Question: I'm creating a webpage where I need a content column in the center of the page (including a fixed width) and two non-scrollable (fixed) columns at the left and the right side of that content column (including a fixed width also). The left column needs to be aligned to the left side of the middle content column. The right column needs to be aligned to the right side of the middle content column.
If the content column gets a lot of content the middle content column should be scrollable with a scrollbar at the right side of the browser. But the left and right columns must not scroll, but stay fixed against the top of the browser.
When resizing the browser width then the left+middle+right columns keeps their width and centered in the middle of the webpage. At the left side of the left column and at the right side of the right column the whitespace will increase/decrease on both sides with same width.
In my screen example you find the concept of what I'm trying to solve.

I tried to search for this problem at stackoverflow and google, but I only found examples wich are a bit different.
Who knows how to solve this problem?
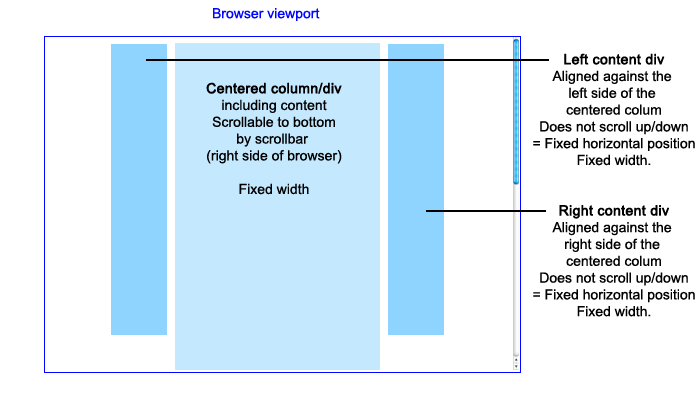
Answer: <URL>
- (see updated version below, this is buggy, fixed columns are sticky)
- - 'position:fixed'
### Update
non-buggy version now in <URL>
hmm that was more difficult than I thought it would be; this one works in IE7, 8, Safari, FF3.6, Opera, Chrome
view the source code for the notes, especially interesting is pointer-events, without them the newer browsers will not click through (select text or click a link) an "overlaid" div, which is what this layout is doing it's overlaying an Absolutely Position div and using absolute positioning and relative position to get around the scrolling, vertical and horizontal, issues there was with disappearing content and sticky fixed divs
### Updated to use jQuery as per comments
<URL>